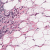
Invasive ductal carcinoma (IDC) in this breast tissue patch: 0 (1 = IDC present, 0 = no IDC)